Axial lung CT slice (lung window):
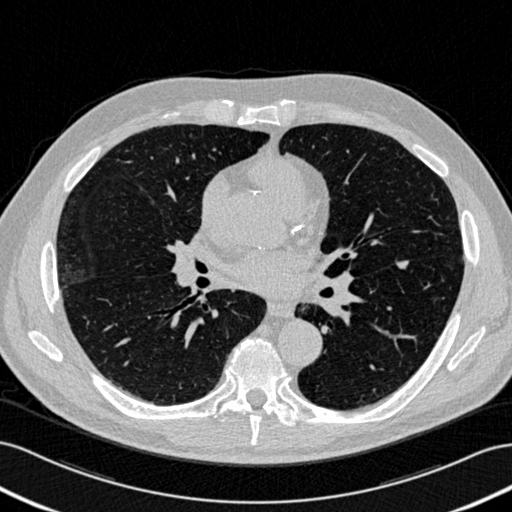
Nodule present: no